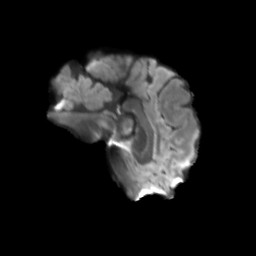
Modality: T2w
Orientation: sagittal
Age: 68
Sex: female
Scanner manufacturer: siemens
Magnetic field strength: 3 T
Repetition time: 3.23 s
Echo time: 0.0892 s